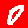
Digit: 0